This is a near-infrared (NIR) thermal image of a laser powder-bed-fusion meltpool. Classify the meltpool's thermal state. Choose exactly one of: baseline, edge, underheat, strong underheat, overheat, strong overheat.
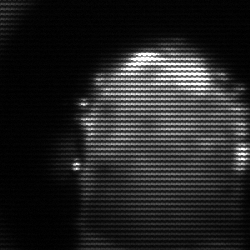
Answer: baseline